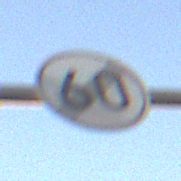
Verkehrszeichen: EndeGeschwindigkeit60
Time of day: SunriseSunset
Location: Outdoor (Nature)
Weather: Clear
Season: NotSpecified
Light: Natural